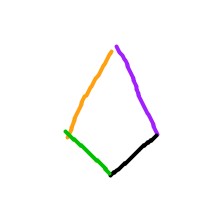
Shape: kite